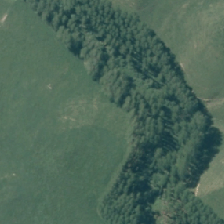
Land cover: deciduous_hardwood